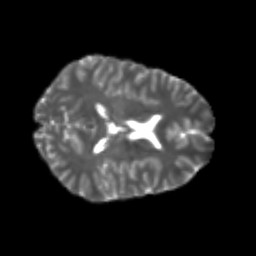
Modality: T2w
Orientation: axial
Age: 22
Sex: male
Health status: healthy
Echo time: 0.074 s